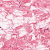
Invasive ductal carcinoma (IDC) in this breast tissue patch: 0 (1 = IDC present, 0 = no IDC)